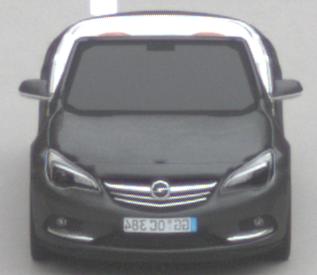
Make: Opel
Model: Cascada 1.4 Turbo
Detailed model: Cascada
Model produced from: 2013/03
Model produced until: 2015/01
Doors: 2
Color: gray
Road condition: dry road
Daytime: morning or afternoon
Contrast: low contrast